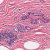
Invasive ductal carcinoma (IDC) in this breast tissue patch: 0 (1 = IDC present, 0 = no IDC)